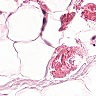
Metastatic tissue present: no